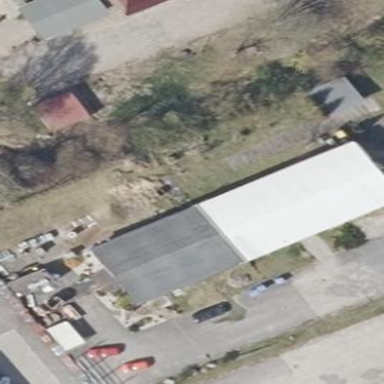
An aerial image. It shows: Industrial building.